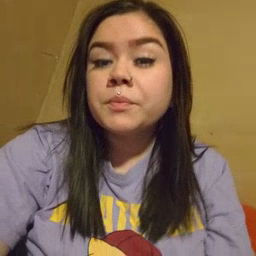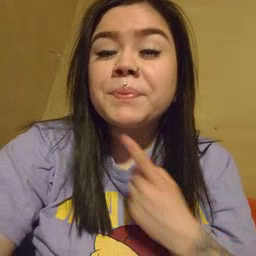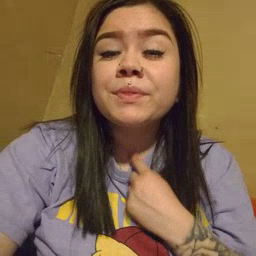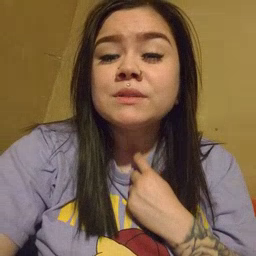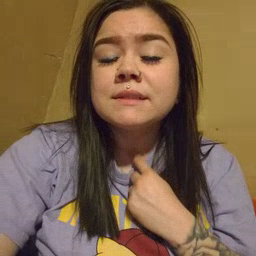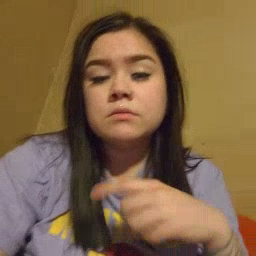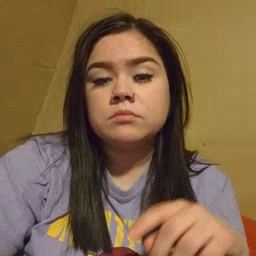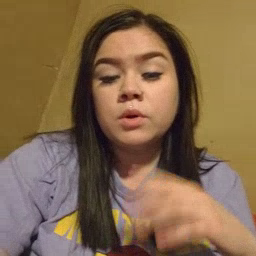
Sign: thirsty